Interaction volume radius: 5 \u00c5
Interaction volume height: 30 \u00c5
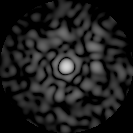
Disorder parameter: 0.8716